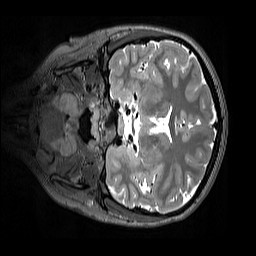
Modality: T2w
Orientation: coronal
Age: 14
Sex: female
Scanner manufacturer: siemens
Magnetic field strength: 3 T
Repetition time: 3.2 s
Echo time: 0.408 s